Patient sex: M
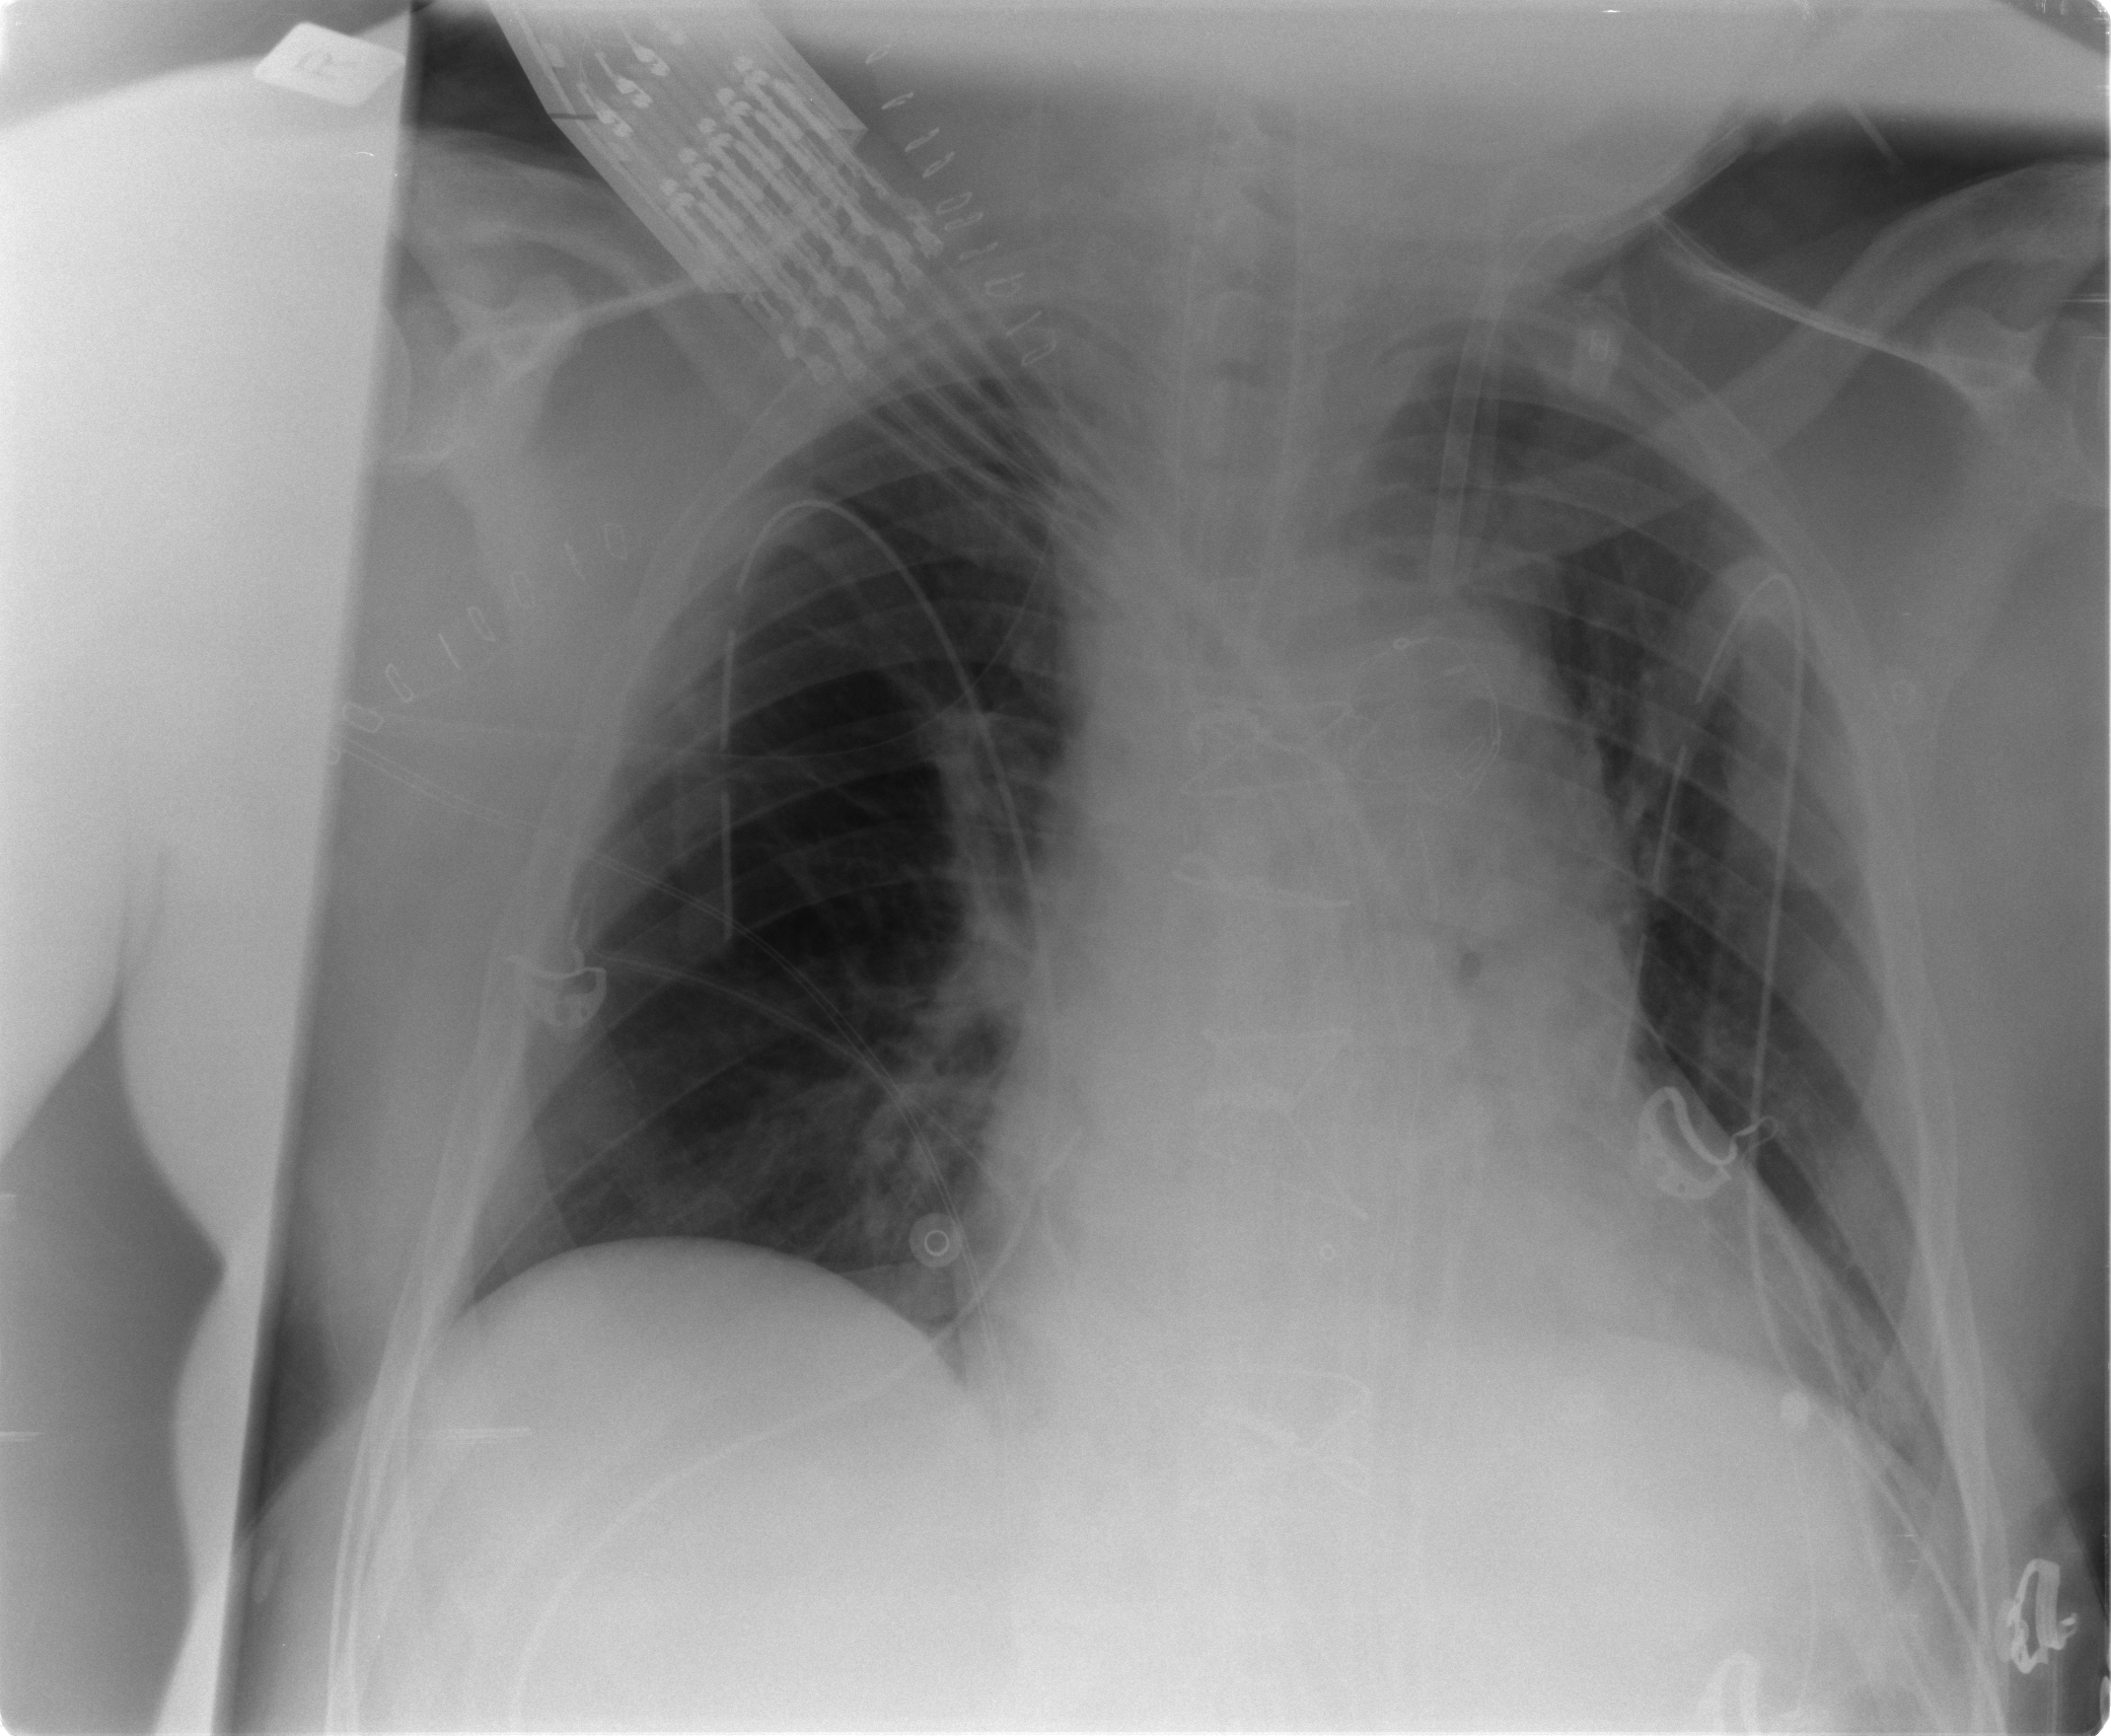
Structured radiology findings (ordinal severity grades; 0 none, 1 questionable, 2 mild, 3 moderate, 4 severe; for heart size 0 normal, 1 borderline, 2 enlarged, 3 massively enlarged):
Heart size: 2
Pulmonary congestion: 1
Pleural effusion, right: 0
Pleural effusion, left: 0
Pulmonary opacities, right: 0
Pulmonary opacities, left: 0
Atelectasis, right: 1
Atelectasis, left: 2